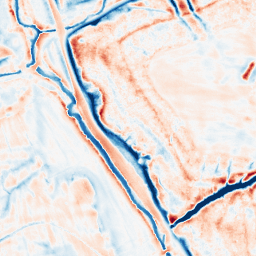
Category: edge_preserving
Decomposition family: bilateral
Decomposition parameters: d: 21
sigma_color: 50
sigma_space: 25
Upsampling method: sinc_hamming
Upsampling parameters: scale: 4
kernel_size: 8
Upsampling scale: 4